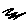
Label: zigzag